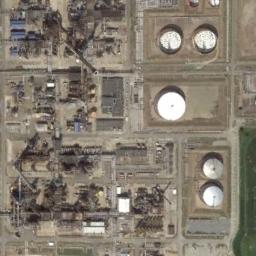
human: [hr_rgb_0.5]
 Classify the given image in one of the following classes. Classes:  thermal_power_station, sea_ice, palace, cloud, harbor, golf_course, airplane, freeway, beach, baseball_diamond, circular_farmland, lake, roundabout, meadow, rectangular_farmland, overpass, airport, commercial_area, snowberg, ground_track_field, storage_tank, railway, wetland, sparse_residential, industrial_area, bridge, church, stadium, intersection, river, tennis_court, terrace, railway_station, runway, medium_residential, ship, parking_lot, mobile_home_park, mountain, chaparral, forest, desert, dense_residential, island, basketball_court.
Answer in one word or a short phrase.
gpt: storage_tank